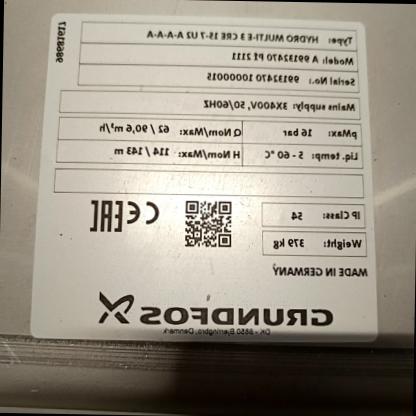
Klasa: tabliczka-znamionowa